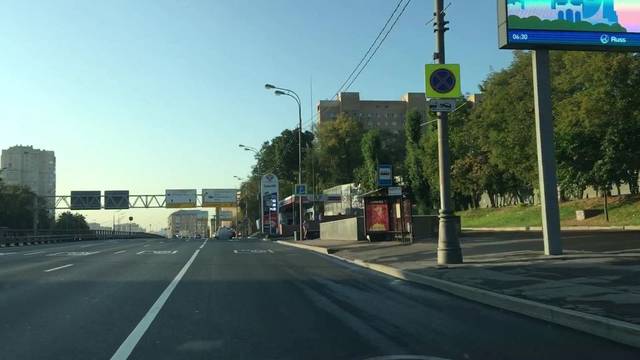
Region: Russia
Coordinates: 55.785, 37.664